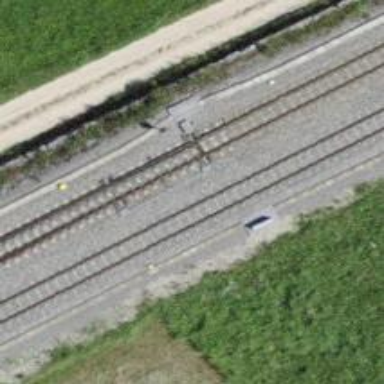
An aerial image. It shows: Narrow-gauge railway with single track. The railway is electrified with contact line.